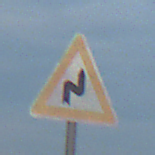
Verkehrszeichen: DoppelkurveRechts
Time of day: SunriseSunset
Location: Outdoor (Nature)
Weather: PartlyCloudy
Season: NotSpecified
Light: Natural